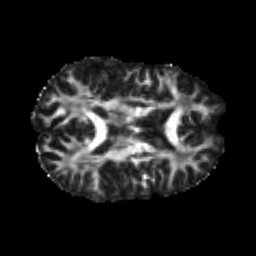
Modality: FA
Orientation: axial
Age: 23
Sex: male
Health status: healthy
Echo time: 0.074 s